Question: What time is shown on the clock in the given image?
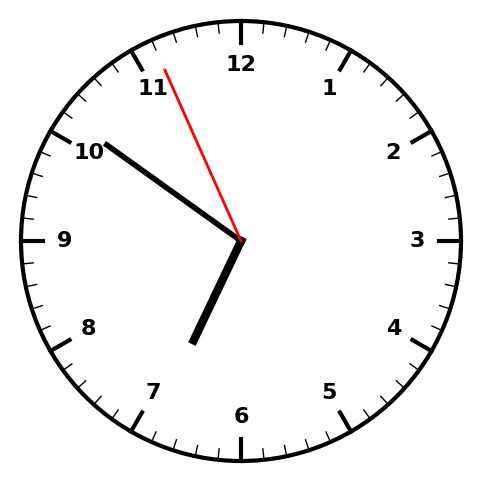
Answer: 06:50:56